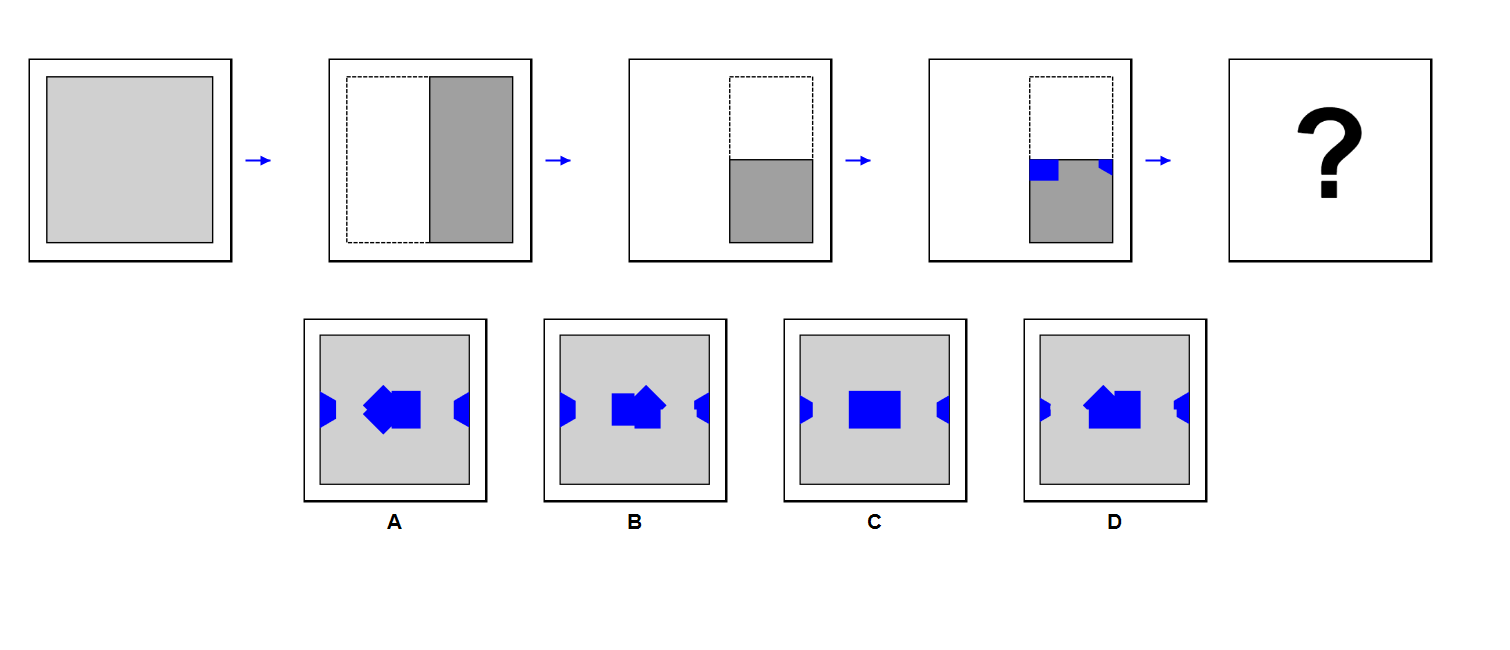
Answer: C